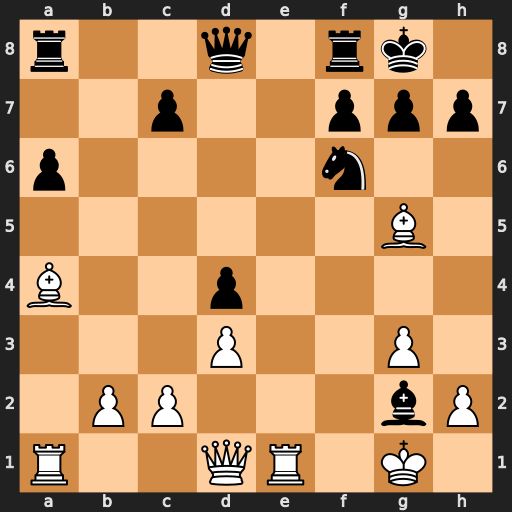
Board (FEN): r2q1rk1/2p2ppp/p4n2/6B1/B2p4/3P2P1/1PP3bP/R2QR1K1
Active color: w
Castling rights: -
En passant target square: -
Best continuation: Bxf6 Qxf6 Kxg2